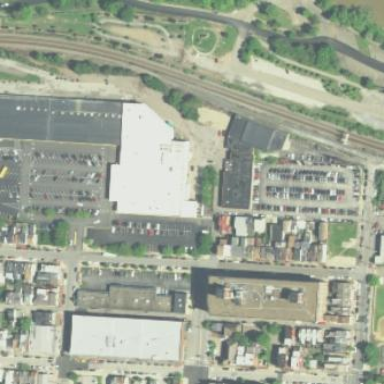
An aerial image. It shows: Retail building that serves as mall.